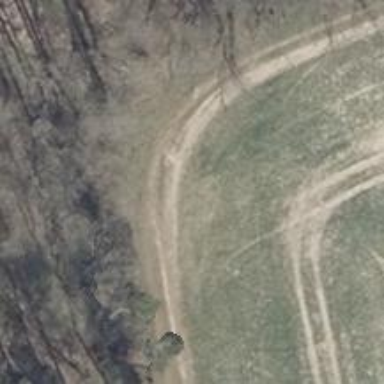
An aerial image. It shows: Track with ground surface of grade 4.